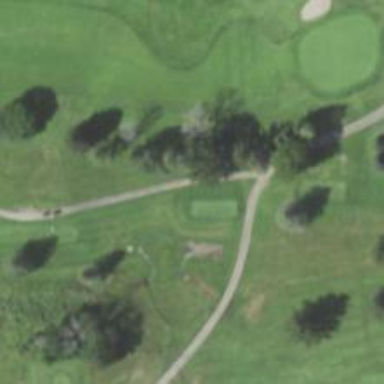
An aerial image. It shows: Golf tee.